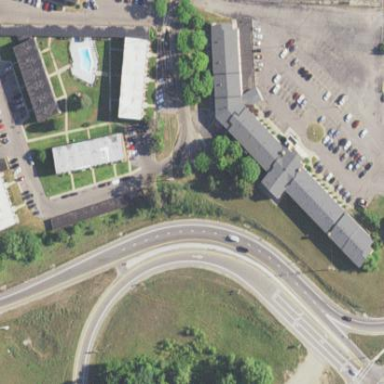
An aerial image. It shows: Motel building.